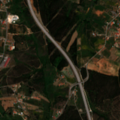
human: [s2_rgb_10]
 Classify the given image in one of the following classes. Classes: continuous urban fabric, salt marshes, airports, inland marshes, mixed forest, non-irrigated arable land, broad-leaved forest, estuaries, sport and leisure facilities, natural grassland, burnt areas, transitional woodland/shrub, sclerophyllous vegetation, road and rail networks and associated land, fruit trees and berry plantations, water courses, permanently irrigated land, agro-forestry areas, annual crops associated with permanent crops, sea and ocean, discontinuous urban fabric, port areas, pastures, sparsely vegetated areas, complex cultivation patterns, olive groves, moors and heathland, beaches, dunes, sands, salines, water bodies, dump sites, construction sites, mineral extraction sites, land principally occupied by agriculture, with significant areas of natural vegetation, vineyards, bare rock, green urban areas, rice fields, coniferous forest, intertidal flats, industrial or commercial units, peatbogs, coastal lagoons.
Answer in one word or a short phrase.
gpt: complex cultivation patterns, broad-leaved forest, mixed forest, transitional woodland/shrub